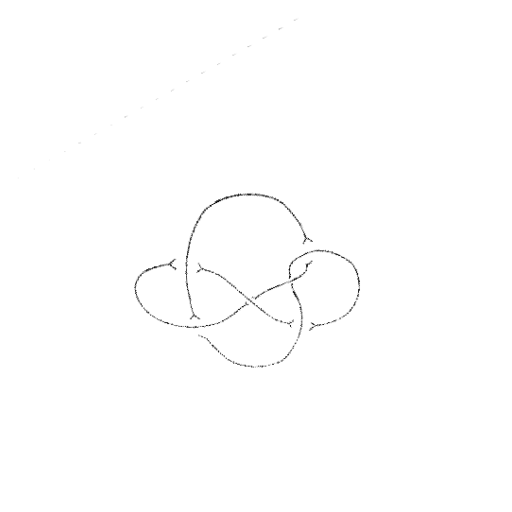
Crossing number: 6